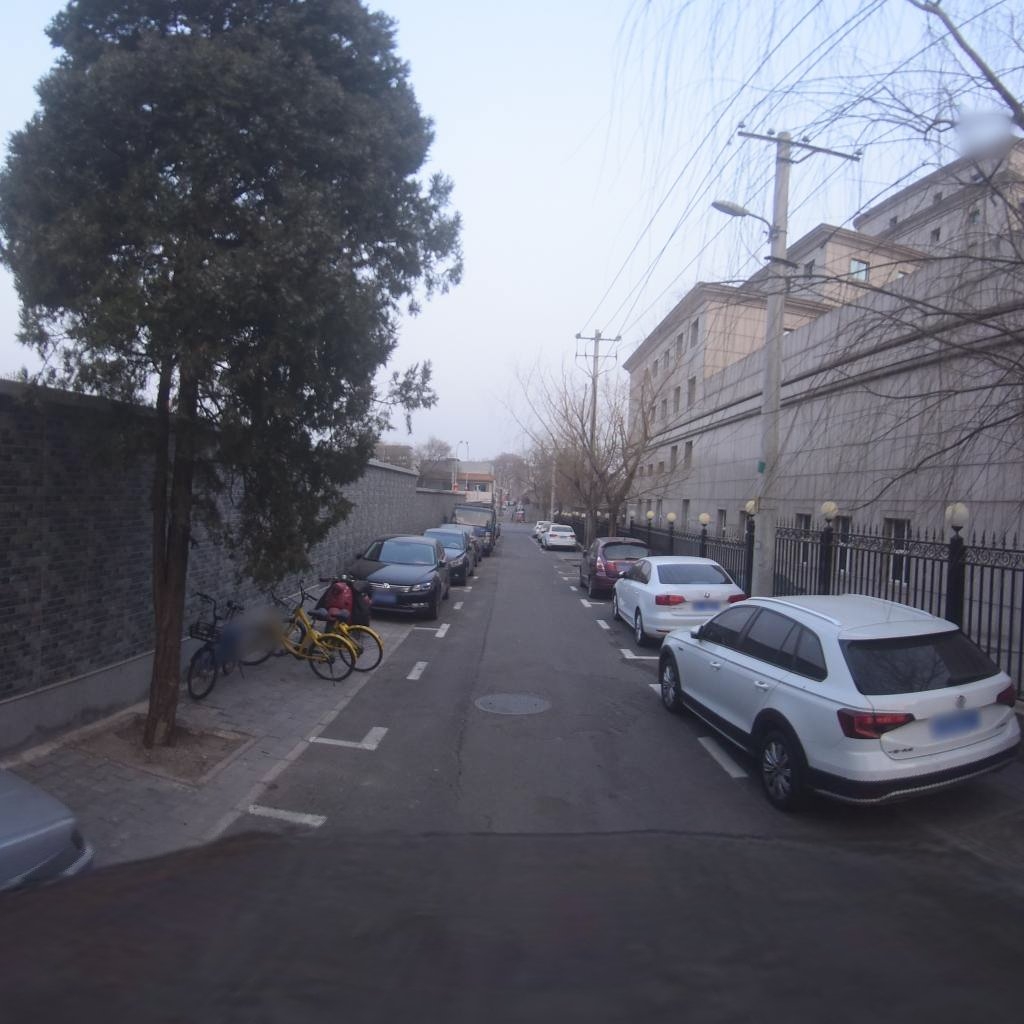
Region: Xicheng
Road damage annotations: longitudinal crack, manhole cover